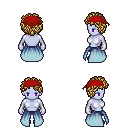
a pixel art fantasy rpg character, female body template, dark elf, purple skin, overskirt, magenta pants, blonde curly afro hairstyle, red bandana, maroon shoes, four views (front, back, left, right), 2x2 character sprite sheet, small pixel art, hard edges, no anti-aliasing